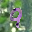
Label: 9